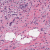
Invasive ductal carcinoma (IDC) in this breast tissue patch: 1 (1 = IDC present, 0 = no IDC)